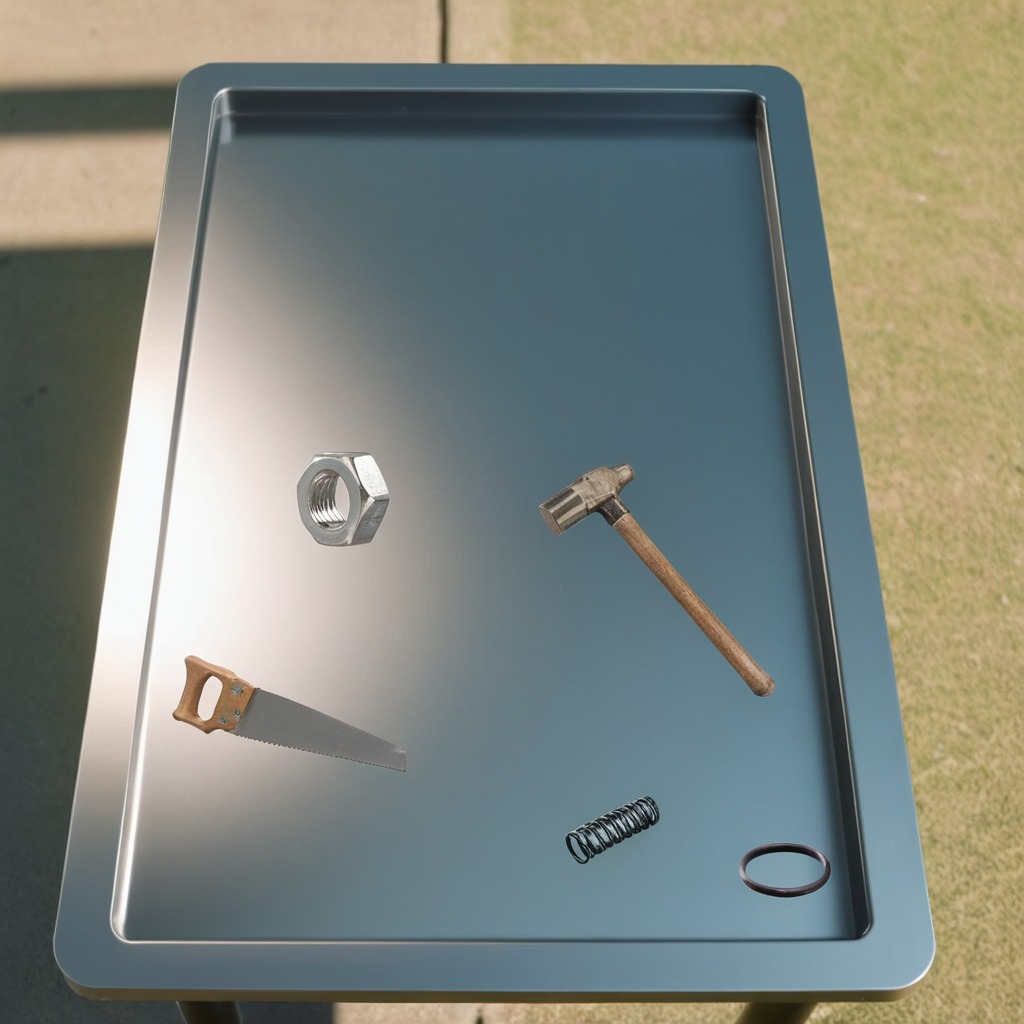
A rubber Oring, a hammer, a coiled metal spring, a handheld metal saw, and a metal nut are lying on the textured surface.